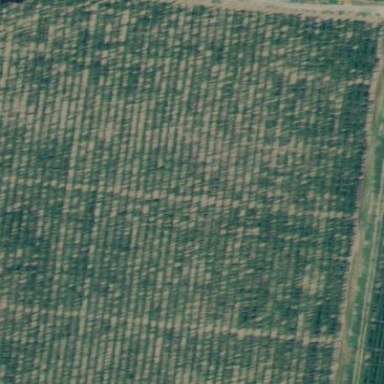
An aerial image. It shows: Orchard.